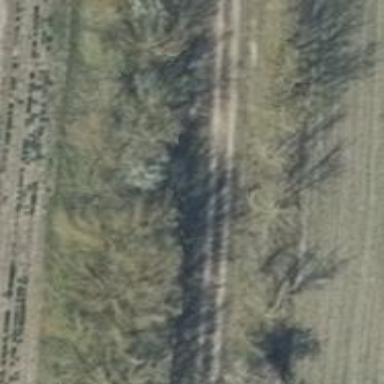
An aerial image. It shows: Row of deciduous broadleaved trees.